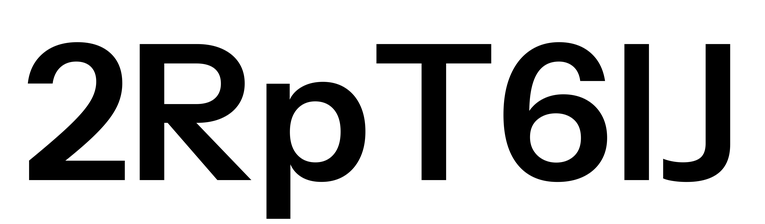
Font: InstrumentSans_SemiBold